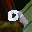
Label: 9